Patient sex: M
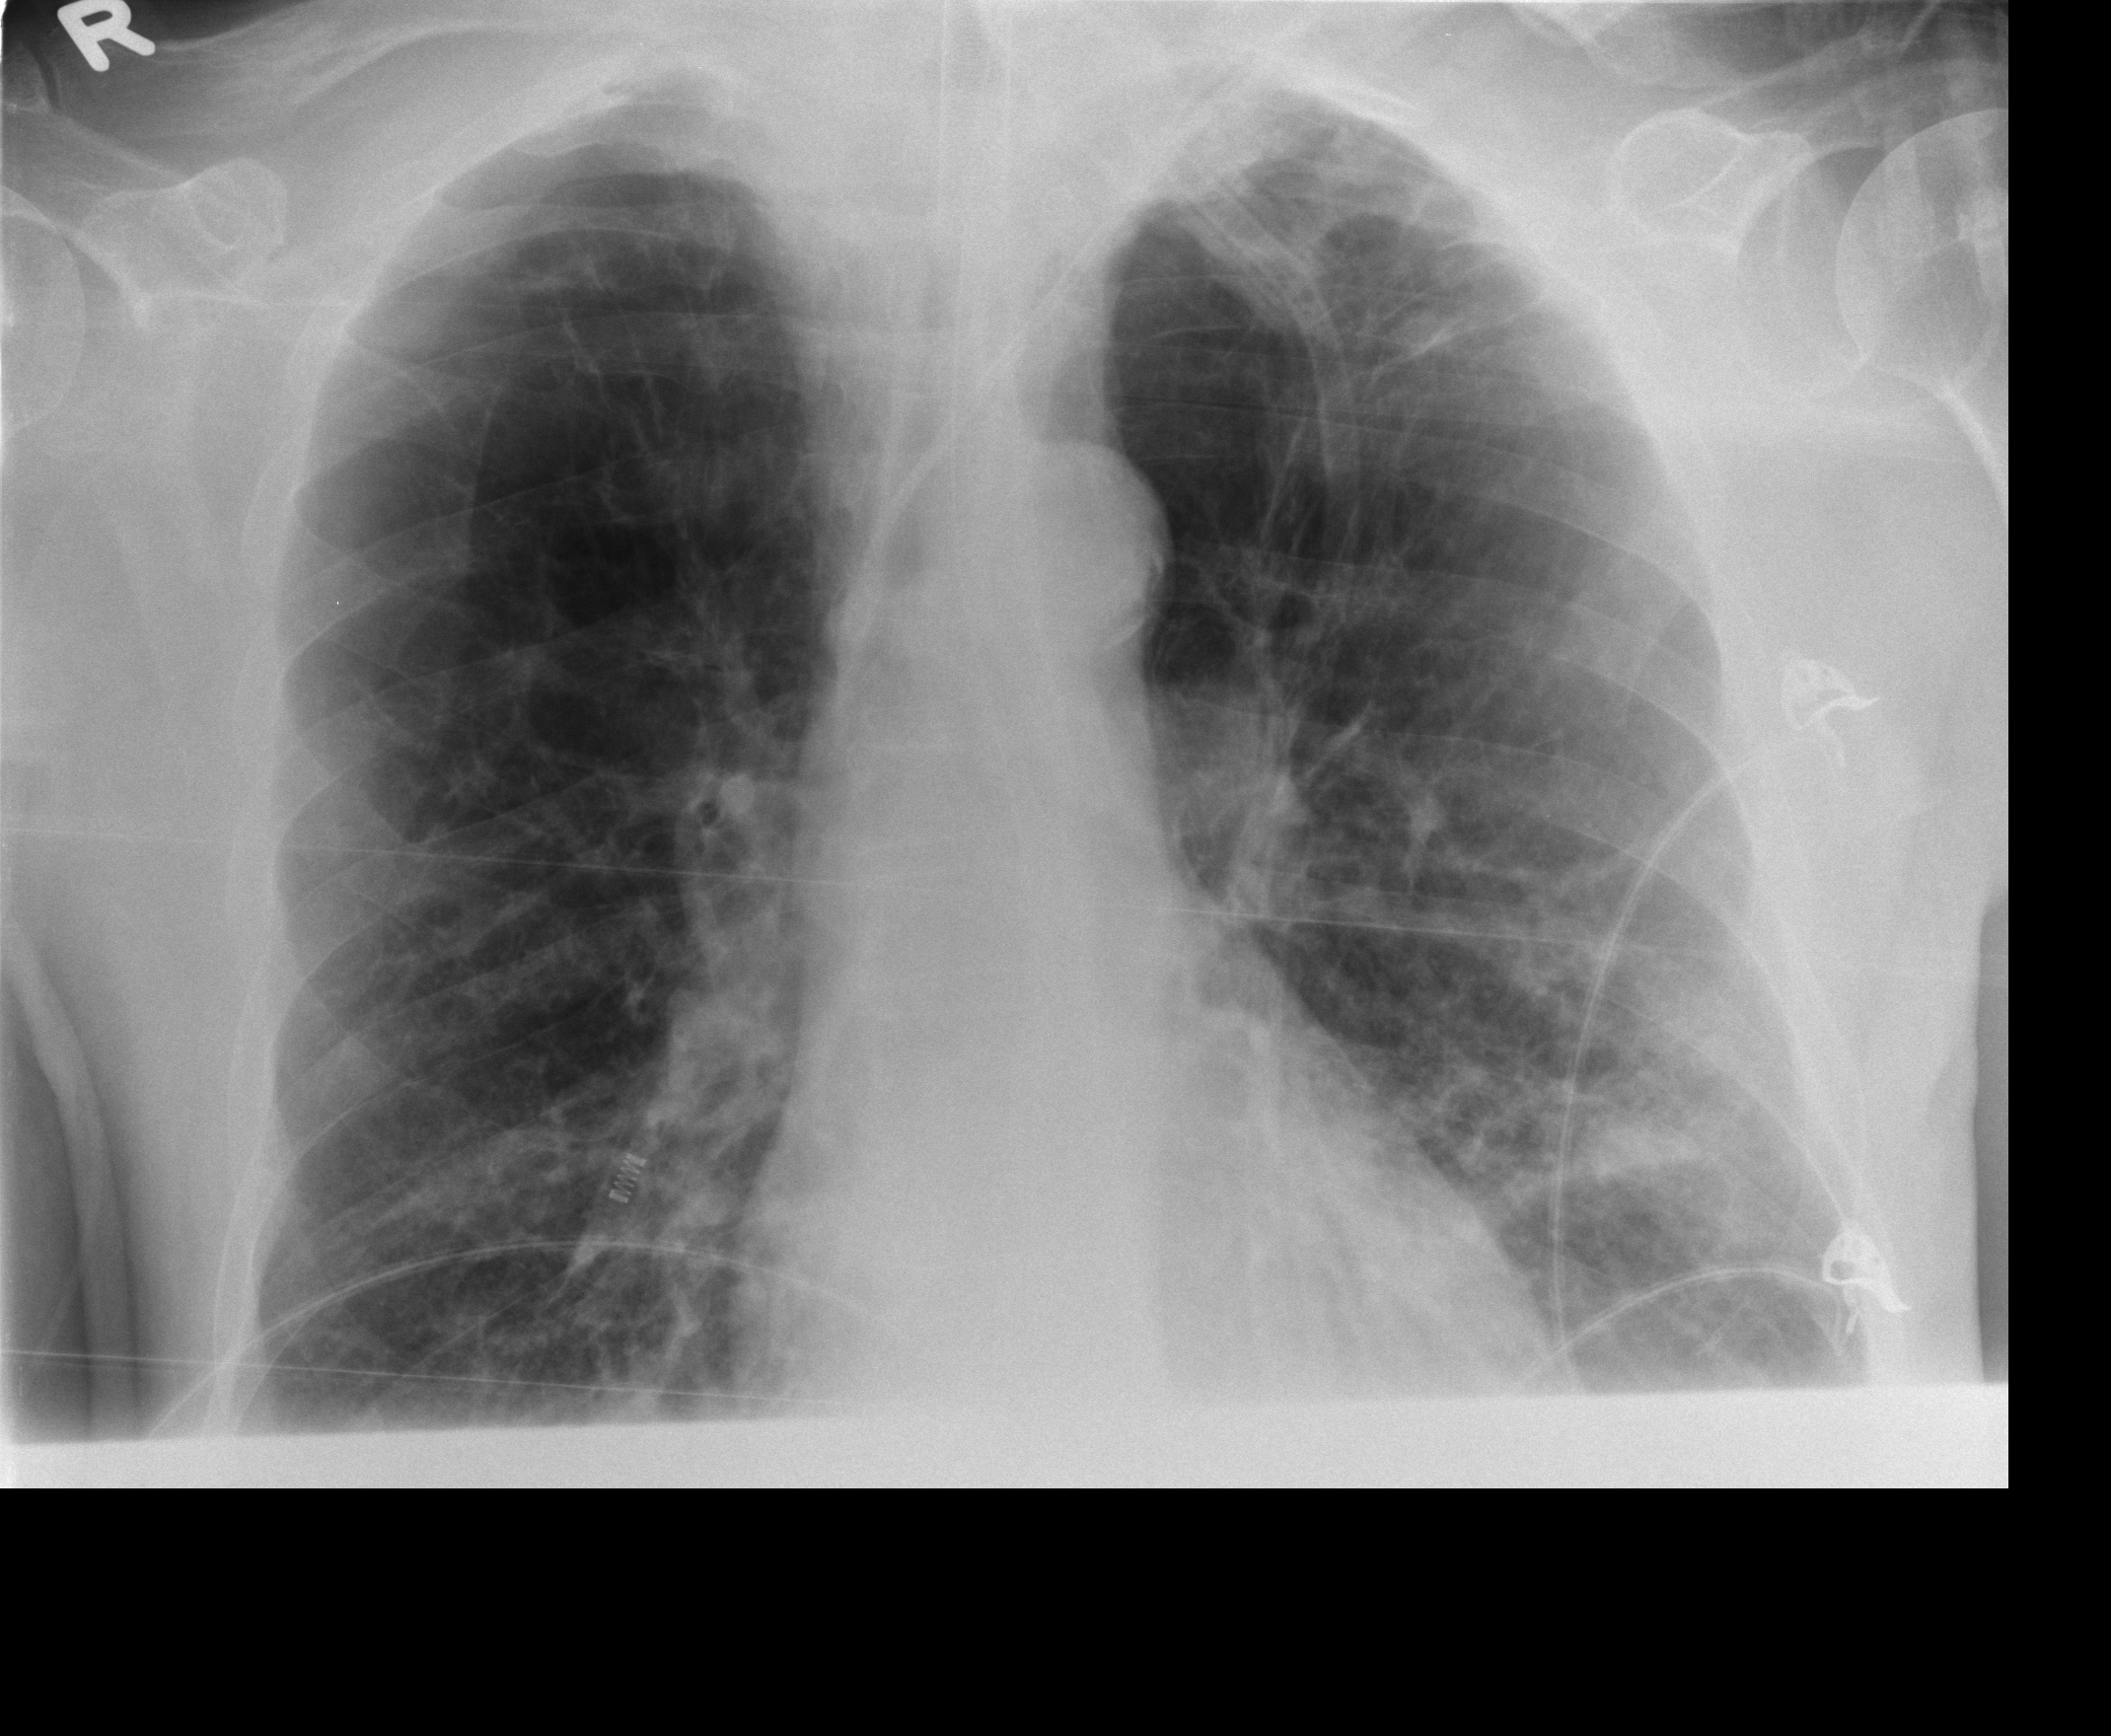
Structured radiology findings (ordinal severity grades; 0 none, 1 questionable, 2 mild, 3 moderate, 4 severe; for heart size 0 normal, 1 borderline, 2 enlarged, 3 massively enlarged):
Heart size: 0
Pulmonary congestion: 2
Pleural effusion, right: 0
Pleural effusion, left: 0
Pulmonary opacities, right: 0
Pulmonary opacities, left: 2
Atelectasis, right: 0
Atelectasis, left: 0